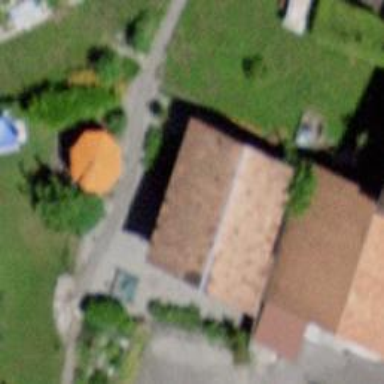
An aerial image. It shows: Barn.